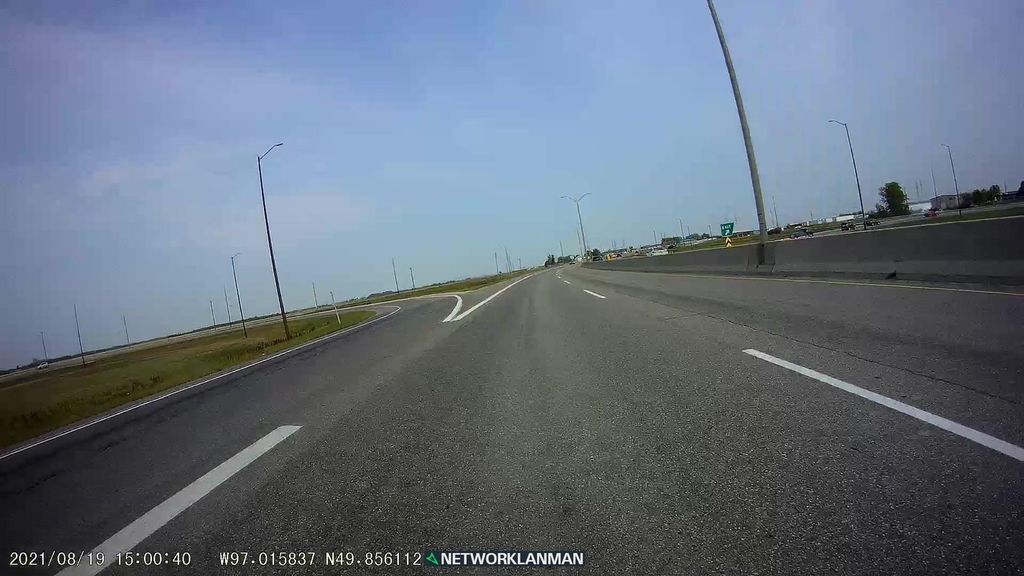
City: winnipeg